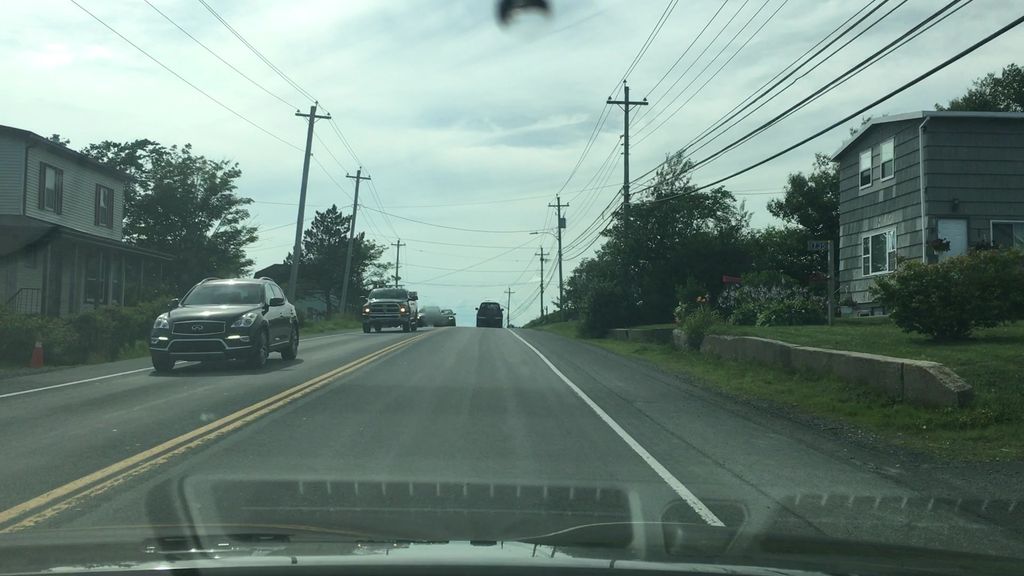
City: halifax